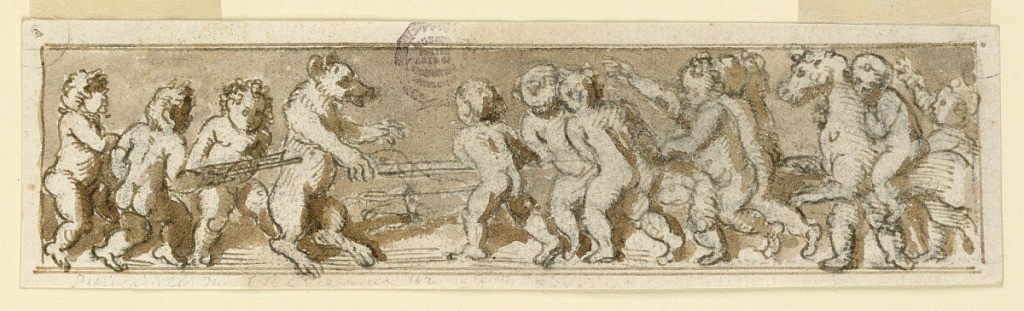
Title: Frieze with Hunting Children
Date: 1600–1625
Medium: Charcoal, pen and ink, brush and watercolor on paper
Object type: Drawing
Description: Horizontal rectangle with ten children baiting a bear cub. At right, one rides a horse.